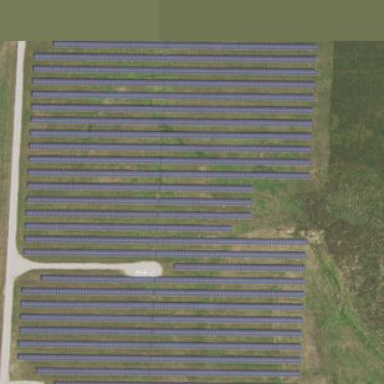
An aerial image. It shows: Solar power plant using photovoltaic technology.